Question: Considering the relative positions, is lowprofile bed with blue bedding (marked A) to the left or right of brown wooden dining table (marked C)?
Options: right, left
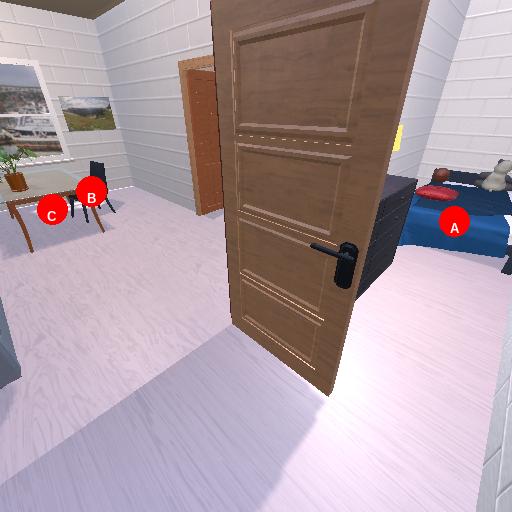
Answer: right